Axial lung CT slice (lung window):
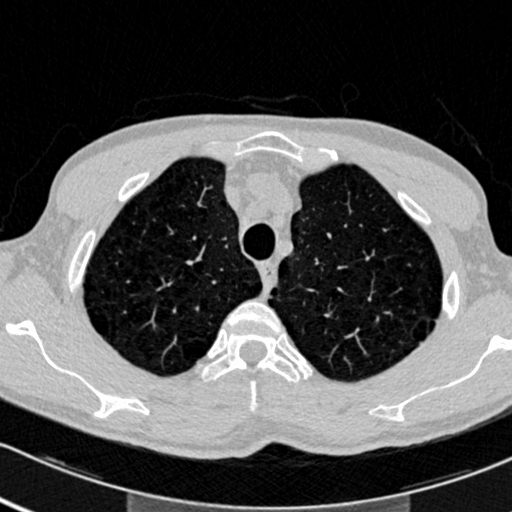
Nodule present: no